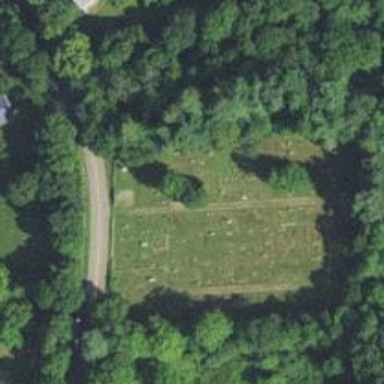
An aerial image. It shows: Cemetery with historic significance.